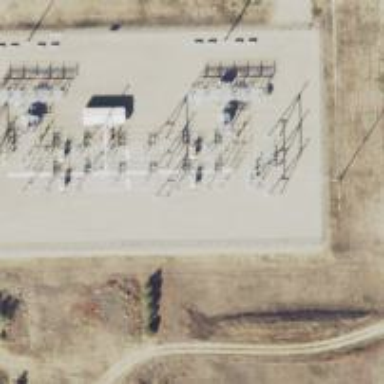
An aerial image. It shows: Switch used for power control.